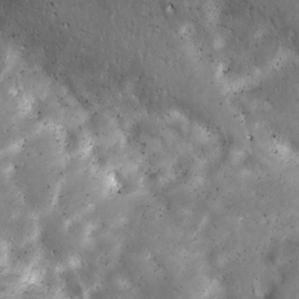
Label: non_frost